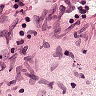
Metastatic tissue present: no